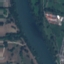
Land use / land cover class: River